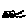
Label: zigzag